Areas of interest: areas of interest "Zhengzhou North Station"
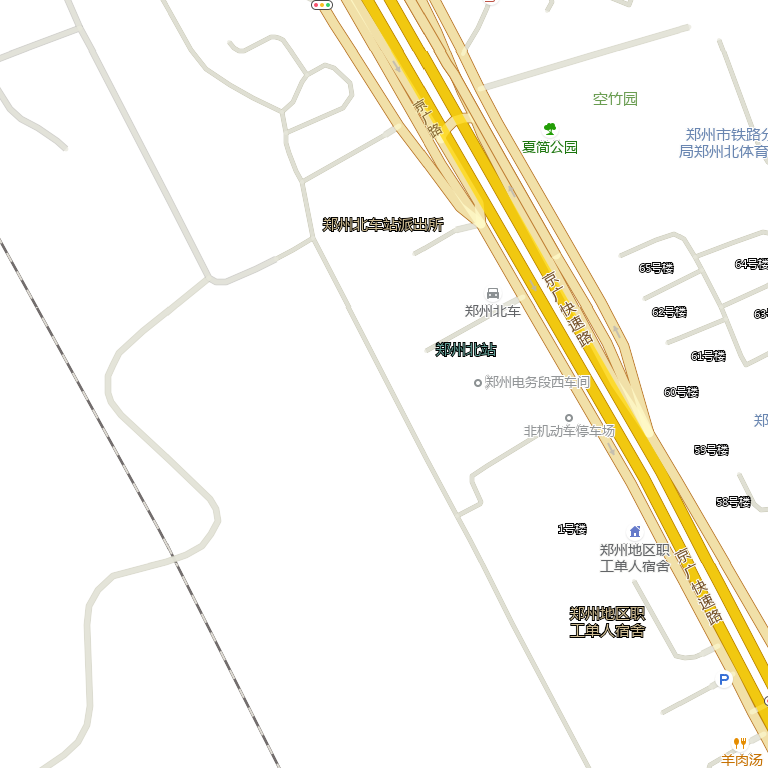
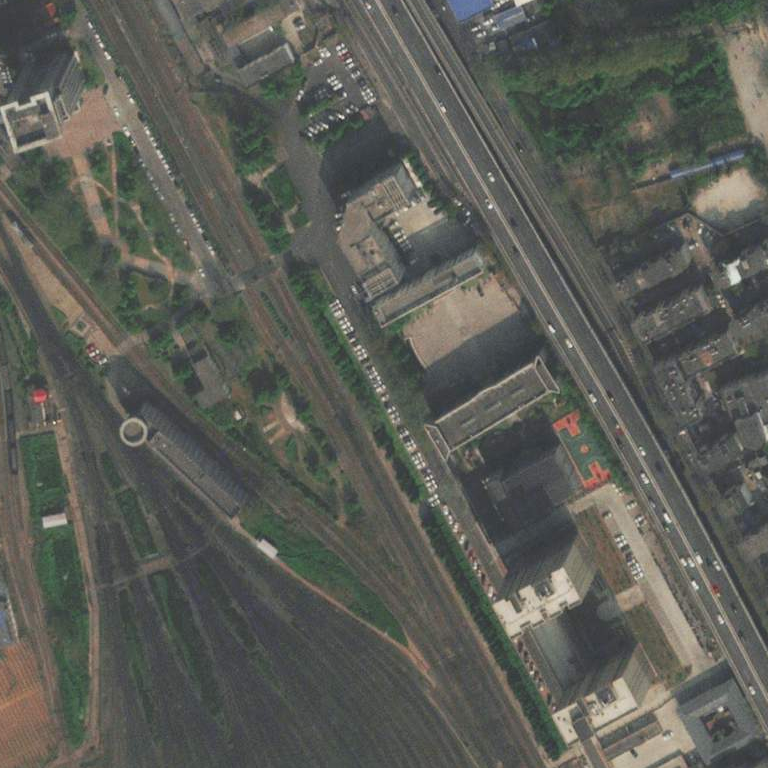